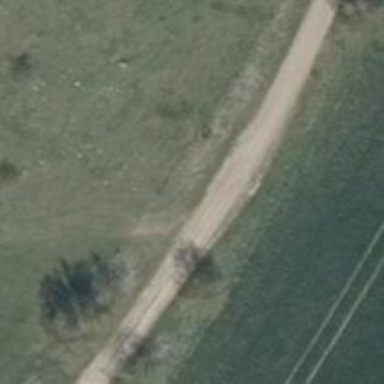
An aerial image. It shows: Dirt track with grade 4 tracktype.